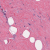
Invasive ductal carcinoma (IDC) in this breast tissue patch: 0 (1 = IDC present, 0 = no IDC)